Question: In Rational Software Architect (RSA), how do I add WebSphere Application Server 7 (WAS7) as a Server? As you can see in the screen shot, WAS7 is not an option. How do I add it? Thank you.
I am running Rational Software Architect for WebSphere Software (RSA) Version 8.5.1. I have installed WAS7 using the installer available in the was.7000.wasdev.nocharge.windows.amd64 package.

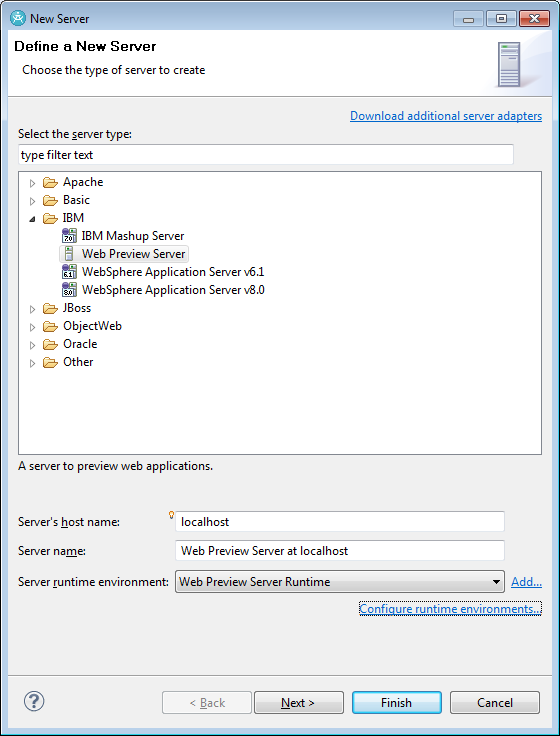
Answer: 1. Open IBM Installation Manager.
2. Click Modify Icon
3. Under "Modify Packages" Screen 1; Click Next
4. Under "Modify Packages" Screen 2; Click Next
5. scroll to "Server tools"; select WebSphere Application Server 7.0.
6. Proceed to finish modification.
Now WAS 7 should be an option when adding a new server.